Question: I can't find any information on this with storyboards. I've seen some ways to do it with writing all the code out and I could do it that way but I'm trying to learn the storyboards right now so.... here I am.
I'm creating a form on my first view controller. Two UITextFields, Two UIButtons that I'm using as checkboxes, and a UIButton that I want to hook to a segue to ViewController number two. The problem I'm running into is I need that information from the first view controller to be sent to the second view controller because that's where the information is actually going to be used. I have no clue how to do this though and the more I think about it the more I'm beginning to think I'm doing this completely wrong and I need to just stop and ask for help ;)

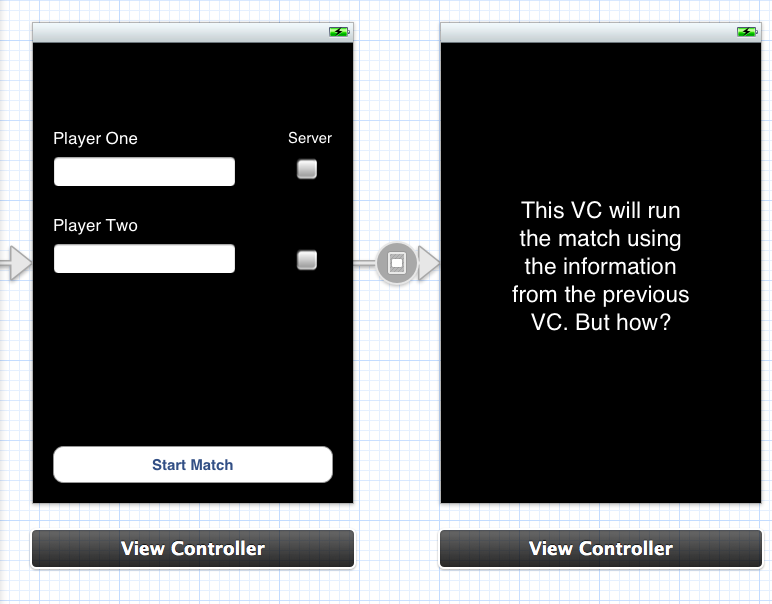
Answer: You configure the destination view controller of the segue in 'prepareForSegue':
'''
-(void)prepareForSegue:(UIStoryboardSegue *)segue sender:(id)sender
{
if ([[segue identifier] isEqualToString:@"YourSegueID"]) {
MyViewController* vc = segue.destinationViewController;
//configure view controller here
vc.detailData = someObject;
}
}
'''